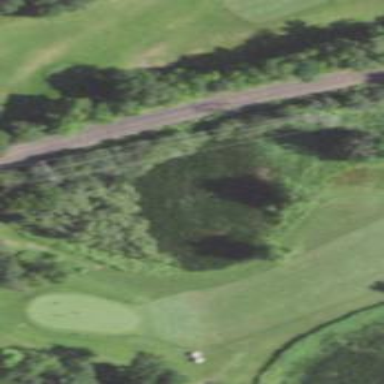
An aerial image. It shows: Wetland area within golf course designated as water hazard.